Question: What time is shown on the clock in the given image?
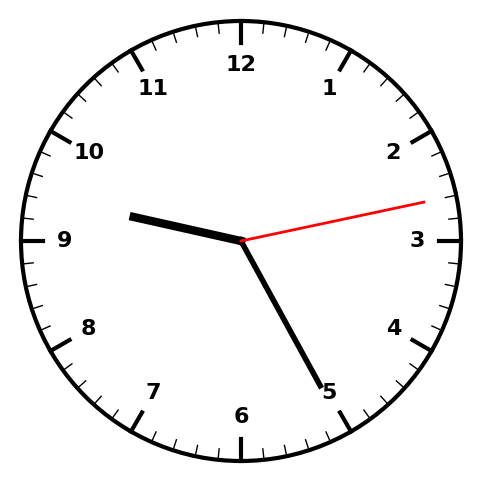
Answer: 09:25:13